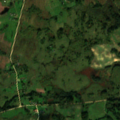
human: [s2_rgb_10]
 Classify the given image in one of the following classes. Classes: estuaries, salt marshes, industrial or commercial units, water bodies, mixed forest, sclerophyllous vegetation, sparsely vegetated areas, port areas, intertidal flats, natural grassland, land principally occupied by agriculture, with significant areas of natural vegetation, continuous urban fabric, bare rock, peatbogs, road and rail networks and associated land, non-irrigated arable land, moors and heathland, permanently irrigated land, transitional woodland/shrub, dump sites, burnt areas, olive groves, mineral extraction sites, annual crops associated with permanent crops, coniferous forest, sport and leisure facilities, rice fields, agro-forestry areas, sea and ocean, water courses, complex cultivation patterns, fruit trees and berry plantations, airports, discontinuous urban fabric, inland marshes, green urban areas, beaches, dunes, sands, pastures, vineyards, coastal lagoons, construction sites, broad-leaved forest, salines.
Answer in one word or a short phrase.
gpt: non-irrigated arable land, pastures, land principally occupied by agriculture, with significant areas of natural vegetation, broad-leaved forest